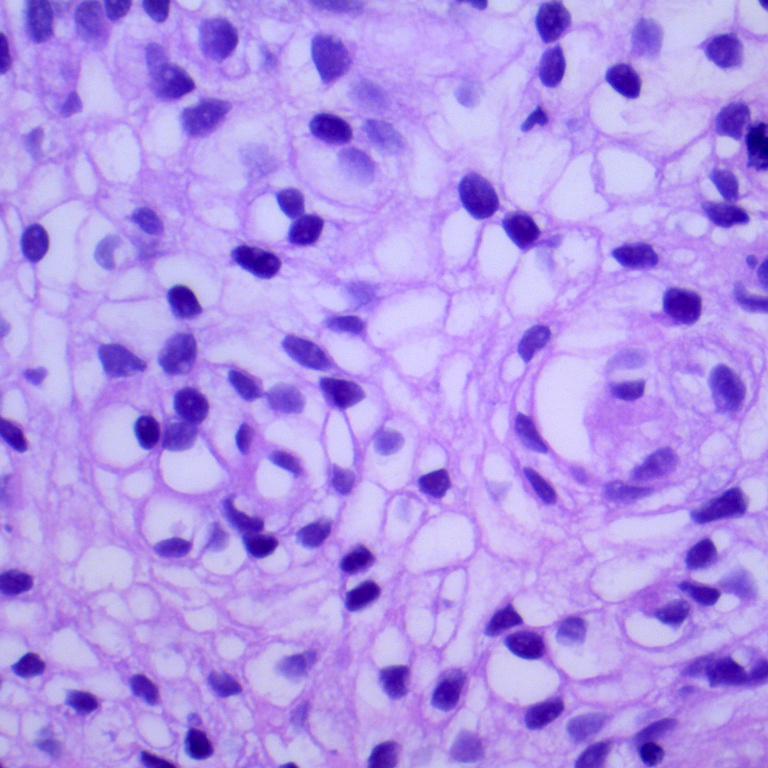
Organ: lung
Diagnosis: squamous carcinomas